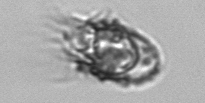
Label: Tintinnopsis